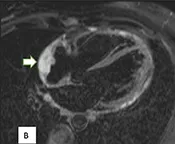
On the T2-weighted image (B), the mass shows a typical hyperintensity (arrow).
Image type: radiology (mri)